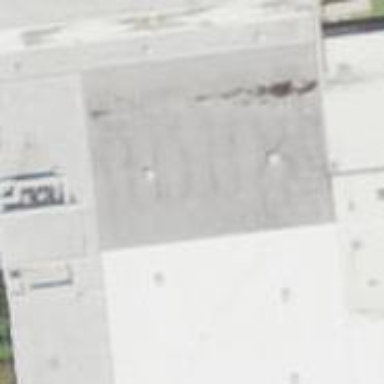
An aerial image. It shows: Department store.